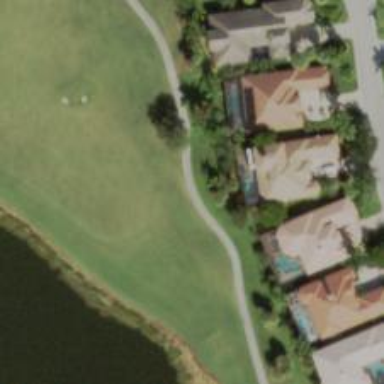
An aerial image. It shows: Service road designated as golf cart path.